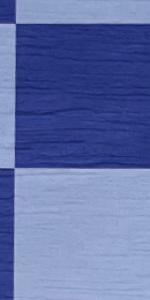
Label: Empty